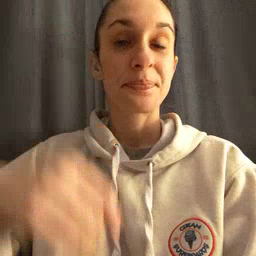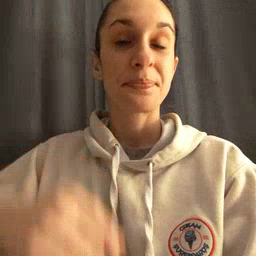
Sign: boy